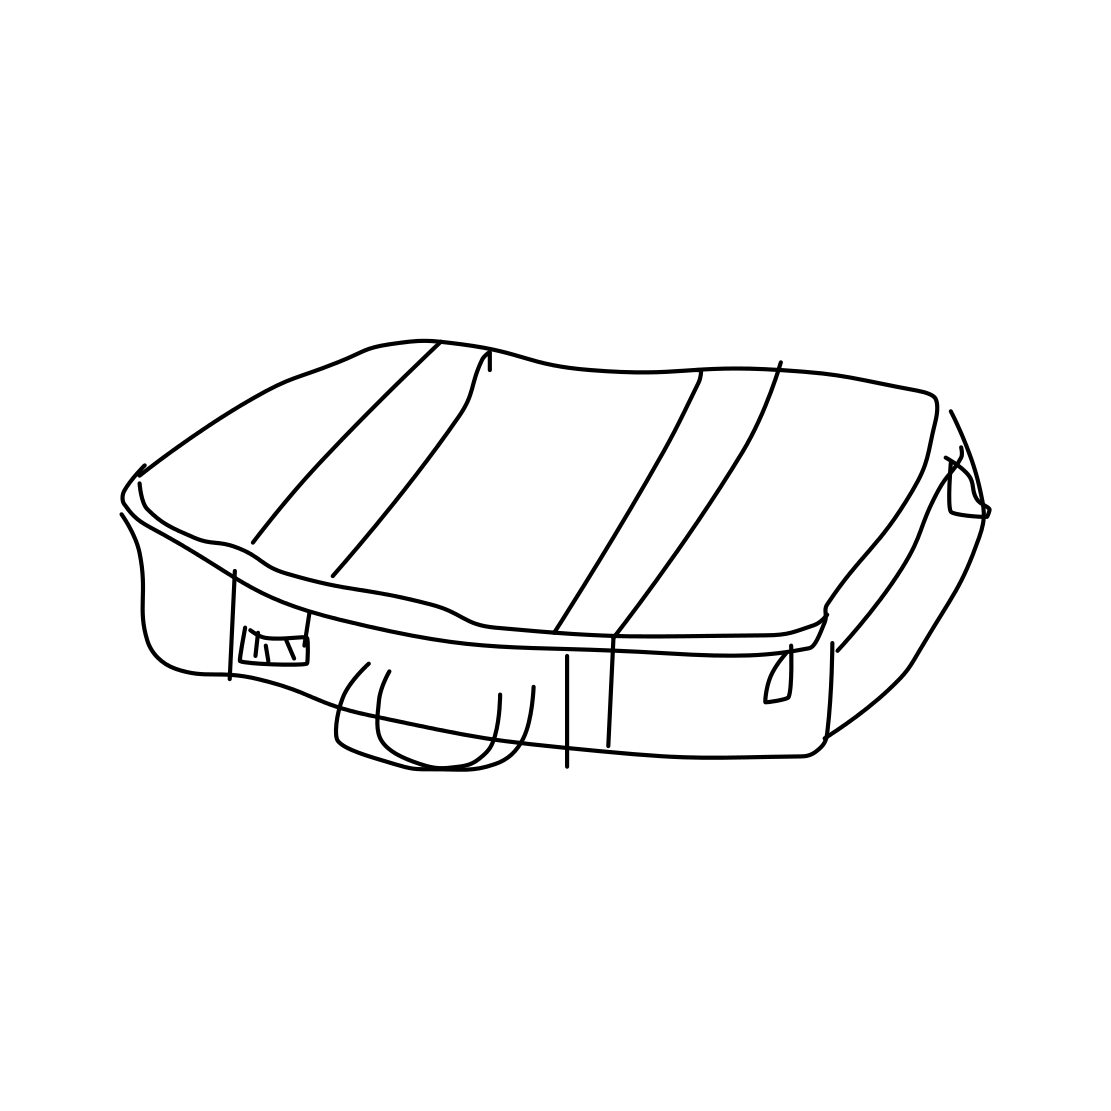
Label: suitcase